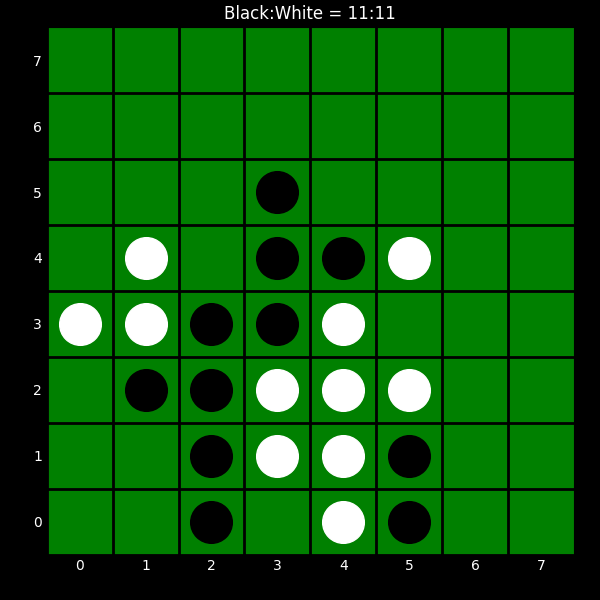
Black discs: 11
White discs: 11